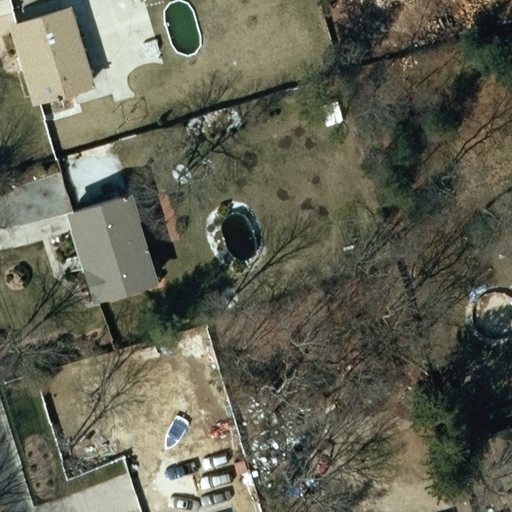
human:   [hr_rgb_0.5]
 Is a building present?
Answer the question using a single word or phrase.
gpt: yes

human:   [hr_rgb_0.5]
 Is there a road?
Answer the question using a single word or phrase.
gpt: yes

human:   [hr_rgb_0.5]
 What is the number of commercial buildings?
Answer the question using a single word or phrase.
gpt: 0

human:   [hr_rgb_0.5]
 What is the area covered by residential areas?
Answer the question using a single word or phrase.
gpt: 10621m2

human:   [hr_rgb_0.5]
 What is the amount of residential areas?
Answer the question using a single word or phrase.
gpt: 1

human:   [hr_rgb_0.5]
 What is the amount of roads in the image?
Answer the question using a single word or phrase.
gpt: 1

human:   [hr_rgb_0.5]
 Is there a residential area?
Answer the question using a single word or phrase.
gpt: yes

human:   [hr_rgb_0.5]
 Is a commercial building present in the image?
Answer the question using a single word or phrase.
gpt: no

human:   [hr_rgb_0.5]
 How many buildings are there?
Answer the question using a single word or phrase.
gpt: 3

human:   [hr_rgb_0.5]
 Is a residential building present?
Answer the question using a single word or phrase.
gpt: yes

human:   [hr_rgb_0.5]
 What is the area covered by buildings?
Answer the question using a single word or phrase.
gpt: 735m2

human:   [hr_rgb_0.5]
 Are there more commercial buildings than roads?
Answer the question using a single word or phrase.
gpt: no

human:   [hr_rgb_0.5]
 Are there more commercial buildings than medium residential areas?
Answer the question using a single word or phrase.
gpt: no

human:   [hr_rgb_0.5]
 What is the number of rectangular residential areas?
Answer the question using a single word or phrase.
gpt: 1

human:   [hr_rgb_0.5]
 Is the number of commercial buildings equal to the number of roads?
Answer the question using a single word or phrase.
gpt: no

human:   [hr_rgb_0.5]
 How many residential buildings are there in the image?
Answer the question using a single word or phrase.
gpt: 3

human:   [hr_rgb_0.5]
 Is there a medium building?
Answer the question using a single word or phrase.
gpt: yes

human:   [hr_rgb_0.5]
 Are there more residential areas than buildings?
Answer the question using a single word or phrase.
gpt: no

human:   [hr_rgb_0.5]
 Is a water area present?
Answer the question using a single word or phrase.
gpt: no

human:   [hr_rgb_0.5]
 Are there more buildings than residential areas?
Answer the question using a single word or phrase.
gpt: yes

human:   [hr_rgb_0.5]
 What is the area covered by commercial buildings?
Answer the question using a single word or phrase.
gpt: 0m2

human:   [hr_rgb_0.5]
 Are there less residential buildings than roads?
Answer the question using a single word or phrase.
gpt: no

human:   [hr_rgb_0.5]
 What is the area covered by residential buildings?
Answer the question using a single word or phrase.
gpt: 735m2

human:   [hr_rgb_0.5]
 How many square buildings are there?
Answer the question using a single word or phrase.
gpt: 0

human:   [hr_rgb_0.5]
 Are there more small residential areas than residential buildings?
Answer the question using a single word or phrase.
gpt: no

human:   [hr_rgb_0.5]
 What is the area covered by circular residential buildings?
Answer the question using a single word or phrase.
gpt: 0m2

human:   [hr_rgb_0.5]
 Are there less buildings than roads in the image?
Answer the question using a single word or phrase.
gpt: no

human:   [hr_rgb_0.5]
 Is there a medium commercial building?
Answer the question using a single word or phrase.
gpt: no

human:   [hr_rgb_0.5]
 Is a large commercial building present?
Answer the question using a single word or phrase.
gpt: no

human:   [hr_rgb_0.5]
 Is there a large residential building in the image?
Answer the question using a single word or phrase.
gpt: no

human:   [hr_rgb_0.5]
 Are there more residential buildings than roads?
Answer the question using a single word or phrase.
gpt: yes

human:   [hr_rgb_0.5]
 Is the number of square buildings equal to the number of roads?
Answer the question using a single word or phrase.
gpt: no

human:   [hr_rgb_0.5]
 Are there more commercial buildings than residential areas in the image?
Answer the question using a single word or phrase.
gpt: no

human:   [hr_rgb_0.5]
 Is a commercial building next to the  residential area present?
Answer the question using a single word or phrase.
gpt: no

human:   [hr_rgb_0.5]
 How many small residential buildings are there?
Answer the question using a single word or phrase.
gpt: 0

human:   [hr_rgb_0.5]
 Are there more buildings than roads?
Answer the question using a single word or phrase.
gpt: yes

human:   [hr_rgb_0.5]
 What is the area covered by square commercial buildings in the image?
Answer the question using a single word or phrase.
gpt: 0m2

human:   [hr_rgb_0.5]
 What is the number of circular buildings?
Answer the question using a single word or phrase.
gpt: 0

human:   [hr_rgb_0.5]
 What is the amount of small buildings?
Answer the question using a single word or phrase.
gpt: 0

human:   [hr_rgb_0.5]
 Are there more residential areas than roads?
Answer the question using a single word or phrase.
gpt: no

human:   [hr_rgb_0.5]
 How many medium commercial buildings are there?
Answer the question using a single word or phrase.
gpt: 0

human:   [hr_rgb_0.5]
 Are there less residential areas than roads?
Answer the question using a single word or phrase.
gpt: no

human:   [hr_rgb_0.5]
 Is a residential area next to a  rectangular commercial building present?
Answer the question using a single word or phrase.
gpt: no

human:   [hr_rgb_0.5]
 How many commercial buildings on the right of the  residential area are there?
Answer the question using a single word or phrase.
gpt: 0

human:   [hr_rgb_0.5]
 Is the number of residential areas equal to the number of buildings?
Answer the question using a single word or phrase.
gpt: no

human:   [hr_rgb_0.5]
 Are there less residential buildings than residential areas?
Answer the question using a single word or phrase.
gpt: no

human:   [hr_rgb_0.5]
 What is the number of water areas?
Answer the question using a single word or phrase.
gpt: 0

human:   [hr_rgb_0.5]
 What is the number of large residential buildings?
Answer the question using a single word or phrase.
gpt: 0

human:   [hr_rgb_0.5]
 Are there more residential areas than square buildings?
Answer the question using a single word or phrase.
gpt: yes

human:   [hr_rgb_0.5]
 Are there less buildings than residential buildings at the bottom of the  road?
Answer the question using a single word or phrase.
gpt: no

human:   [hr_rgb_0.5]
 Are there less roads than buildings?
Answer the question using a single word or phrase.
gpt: yes

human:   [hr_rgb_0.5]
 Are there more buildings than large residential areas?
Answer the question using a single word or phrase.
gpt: yes

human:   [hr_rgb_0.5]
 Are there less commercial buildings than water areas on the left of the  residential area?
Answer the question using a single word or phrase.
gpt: no

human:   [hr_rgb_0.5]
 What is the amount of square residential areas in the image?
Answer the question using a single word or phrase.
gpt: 0

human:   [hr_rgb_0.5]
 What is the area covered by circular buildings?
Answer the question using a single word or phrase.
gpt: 0m2

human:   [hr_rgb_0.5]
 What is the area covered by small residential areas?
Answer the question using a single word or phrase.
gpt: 0m2

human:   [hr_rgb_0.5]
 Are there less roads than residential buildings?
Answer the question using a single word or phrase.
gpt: yes

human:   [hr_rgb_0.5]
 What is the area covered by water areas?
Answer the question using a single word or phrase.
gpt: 0m2

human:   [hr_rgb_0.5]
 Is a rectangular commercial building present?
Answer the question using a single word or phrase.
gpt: no

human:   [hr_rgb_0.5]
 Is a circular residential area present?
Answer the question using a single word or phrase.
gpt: no

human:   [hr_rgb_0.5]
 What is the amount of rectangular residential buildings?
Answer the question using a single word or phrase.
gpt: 2

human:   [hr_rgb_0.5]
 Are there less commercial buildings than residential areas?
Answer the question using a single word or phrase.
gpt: yes

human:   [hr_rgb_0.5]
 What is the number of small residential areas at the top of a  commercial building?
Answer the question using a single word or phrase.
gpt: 0

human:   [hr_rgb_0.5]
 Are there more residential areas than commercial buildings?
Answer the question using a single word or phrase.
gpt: yes